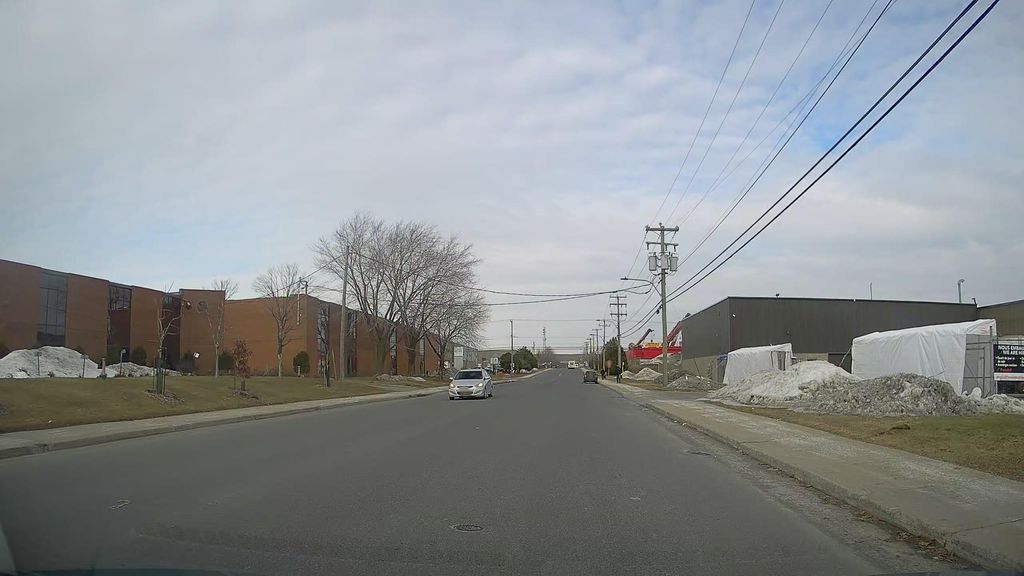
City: montreal